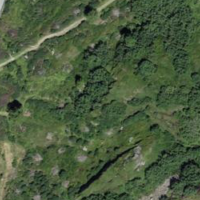
EUNIS habitat code: 31
Species observed at this site:
Tanacetum vulgare